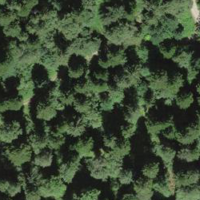
EUNIS habitat code: 43
Species observed at this site:
Tussilago farfara